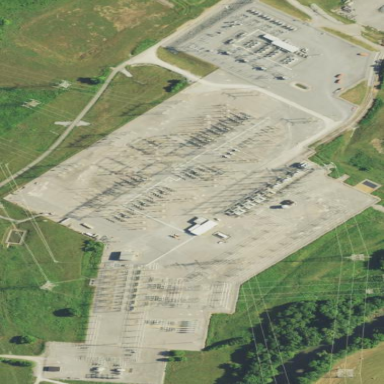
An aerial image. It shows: Outdoor power substation surrounded by fence. This substation operates at the transmission level.